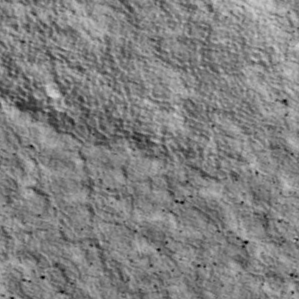
Label: non_frost